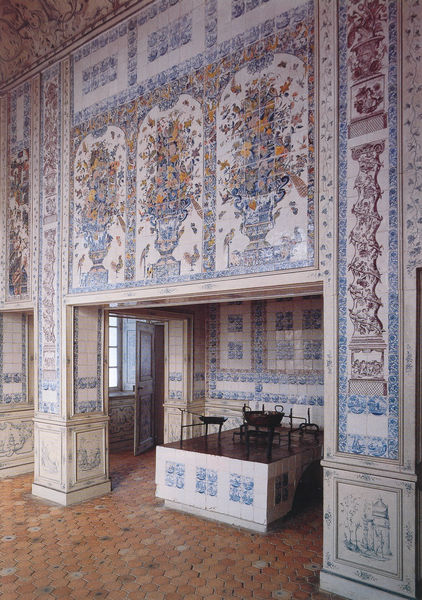
Titel: Amalienburg, die Herdwand der Küche
Künstler: Francois d.Ä. Cuvilliés
Standort: München
Institution: Nymphenburg
Schlagwörter: blau, vogel, weiß, gelb, blume, blumen, braun, fenster, glas, holz, licht, orange, pfeiler, raum, stuhl, stühle, säule, säulen, tisch, tür, blüte, blüten, schloss, muster, ornament, alt, wand, architektur, sockel, holland, innenraum, vögel, kirche, boden, interieur, decke, rokoko, ofen, keramik, vase, blumentopf, spanien, topf, bilder, fußboden, mauer, ziegel, lila, violett, spalten, saal, fliessen, tapete, detail, dekor, floral, ornamente, wandmalerei, bett, metall, strauss, vasen, podest, bouquet, foto, bögen, töpfe, fugen, nische, moschee, scheiben, kupfer, fliesen, kachel, kacheln, intarsie, chinesisch, fries, küche, öffnung, türkisch, grotte, mobiliar, osmanisch, majolika, fot, jagdschloss, herd, pfanne, wanddekoration, enster, pfannen, wandbemalung, grotesken, fließe, delft, kochstelle, chinoiserie, wiß, serail, ausmalung, amalienburg, cuvilliés, portugal, bodenf, bodenkacheln, delfter kacheln, flieswenbild, kachelwand, schlossküche, wabe, 17.jahrhundert, nymppenburg, küpche, herd#